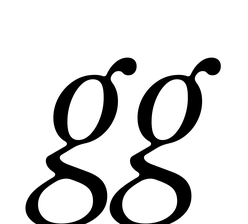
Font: InstrumentSerif-Italic